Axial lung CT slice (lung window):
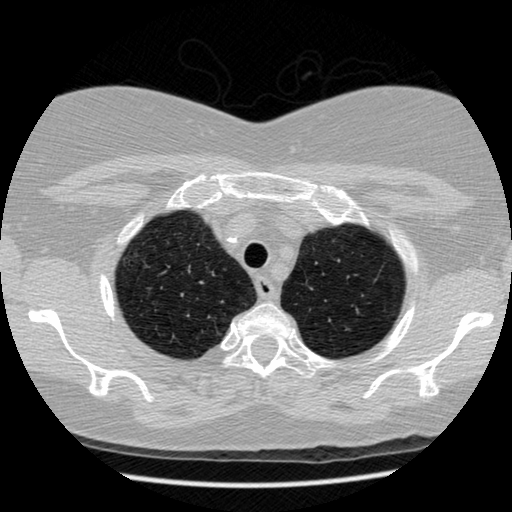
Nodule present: no